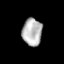
Tissue: prostate
Cell type: T cells
Senescence score: 0.3566
Nuclear area (px): 527
Mean DAPI intensity: 182.23